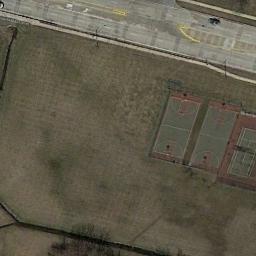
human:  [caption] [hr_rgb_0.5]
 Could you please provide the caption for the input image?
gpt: Two basketball courts on the lawn and a badminton court beside .

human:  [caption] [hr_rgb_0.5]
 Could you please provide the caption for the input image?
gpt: There are two small basketball courts on the right of the playground .

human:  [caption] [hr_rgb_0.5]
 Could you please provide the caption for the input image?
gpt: There are two basketball courts on the open place with a road pass by .

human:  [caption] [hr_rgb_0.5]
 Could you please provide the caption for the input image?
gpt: Two basketball courts are built on bare lawn,Next to the road .

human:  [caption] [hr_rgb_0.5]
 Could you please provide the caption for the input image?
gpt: One badminton court is next to two basketball courts .